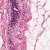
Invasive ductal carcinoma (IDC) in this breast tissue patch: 0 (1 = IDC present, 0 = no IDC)